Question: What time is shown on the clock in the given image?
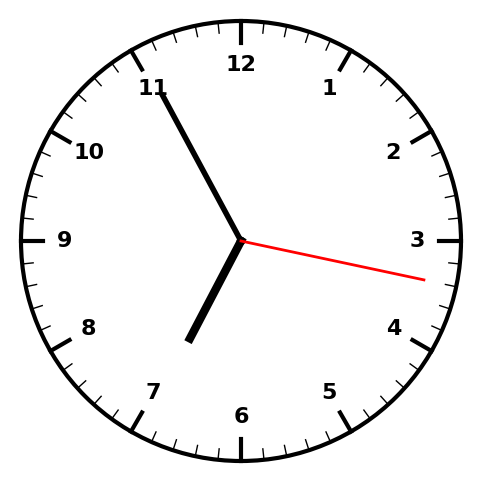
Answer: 06:55:17